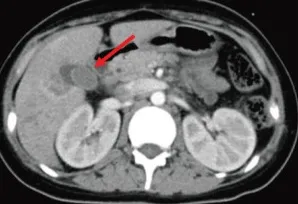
(C, D) CT scan without and with contrast demonstrates possible cholecystitis (red arrowhead).
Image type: radiology (ct)